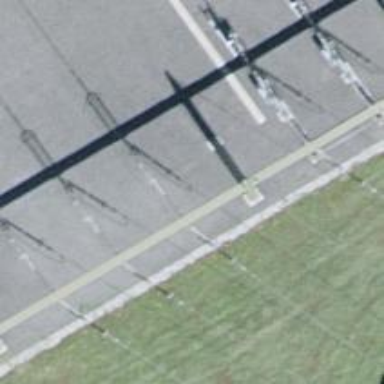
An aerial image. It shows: Three cables of power line.